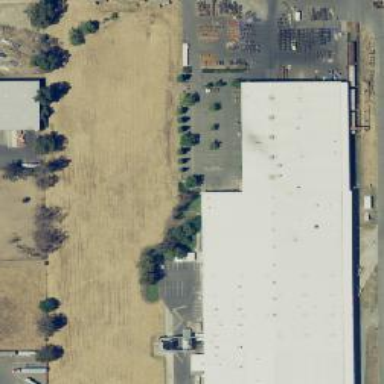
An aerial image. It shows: Warehouse.